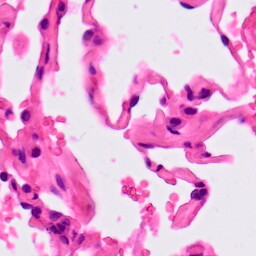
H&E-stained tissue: Lung